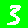
Digit: 3